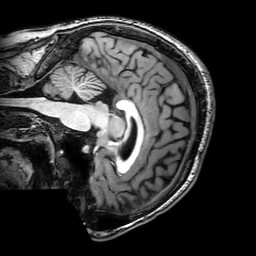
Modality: T1w
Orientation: sagittal
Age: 24
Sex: male
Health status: healthy
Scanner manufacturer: philips
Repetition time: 0.00824 s
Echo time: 0.00379 s